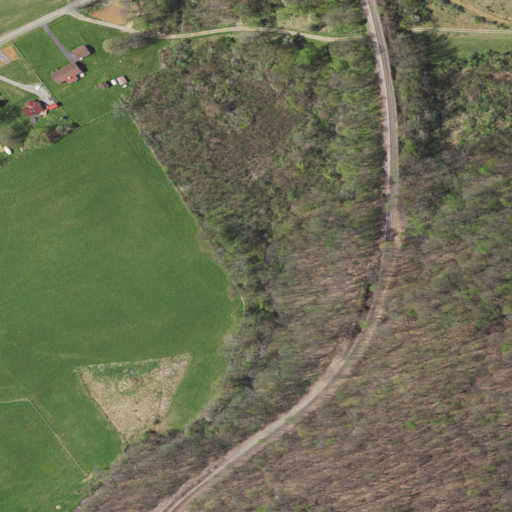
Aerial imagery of valley in Virginia named Puckett Hollow containing deciduous forest, pasture, evergreen forest, woody wetlands, open development, low intensity development, and medium intensity development